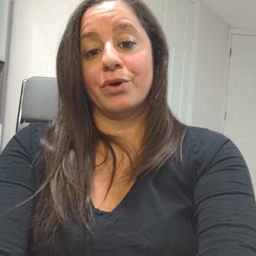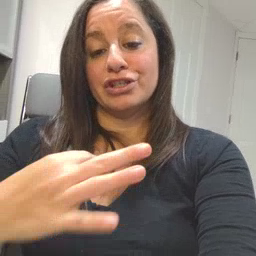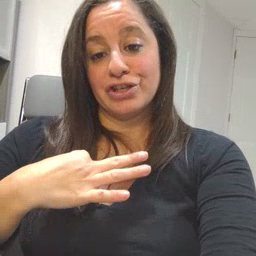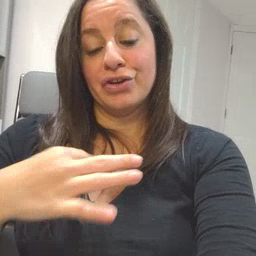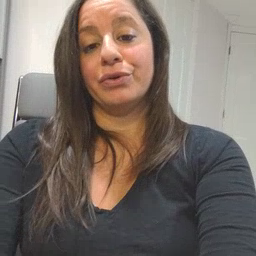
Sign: shirt